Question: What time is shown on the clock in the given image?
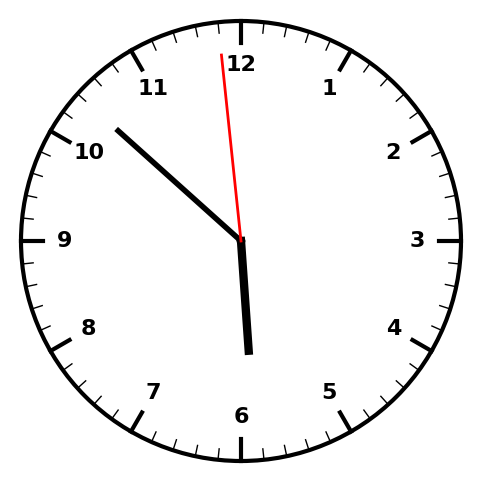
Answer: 05:51:59